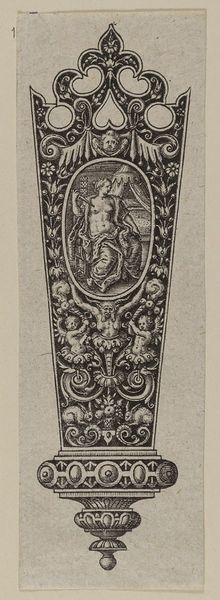
Titel: Messerscheide mit Darstellung der Lucretia
Künstler: Johann Theodor de Bry
Standort: Hamburg
Institution: Museum für Kunst und Gewerbe Hamburg
Schlagwörter: akt, frau, zeichnung, tiere, geschichte, mord, tod, frucht, früchte, hase, hasen, papier, grafik, graphik, ornamente, fotografie, photographie, selbstmord, druckgraphik, druckgrafik, stich, karton, dolch, unfall, baldachin, putten, kupferstich, amoretten, fruchtkorb, groteske, lucretia, reproduktionen, druckerzeugnisse, schweifwerk, tierornamente, ornamentstich, vorlageblätter, schweifwerkgroteske, wappenformat